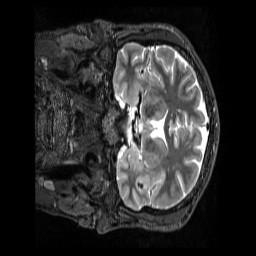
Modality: T2w
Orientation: coronal
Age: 36
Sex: male
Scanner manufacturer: siemens
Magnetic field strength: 3 T
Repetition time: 3.2 s
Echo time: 0.728 s